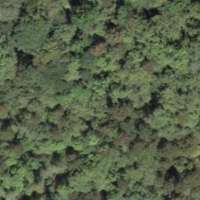
EUNIS habitat code: 41
Species observed at this site:
Ilex aquifolium